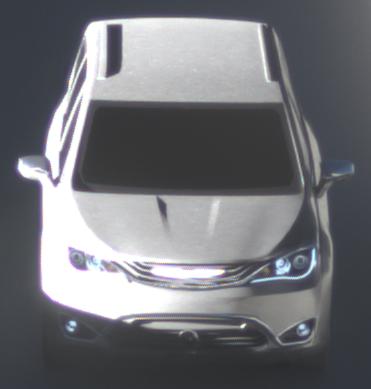
Make: Chrysler
Model: Pacifica
Detailed model: -
Model produced from: 2016
Model produced until: 2020
Doors: 5
Color: gray
Road condition: dry road
Daytime: morning or afternoon
Contrast: high contrast